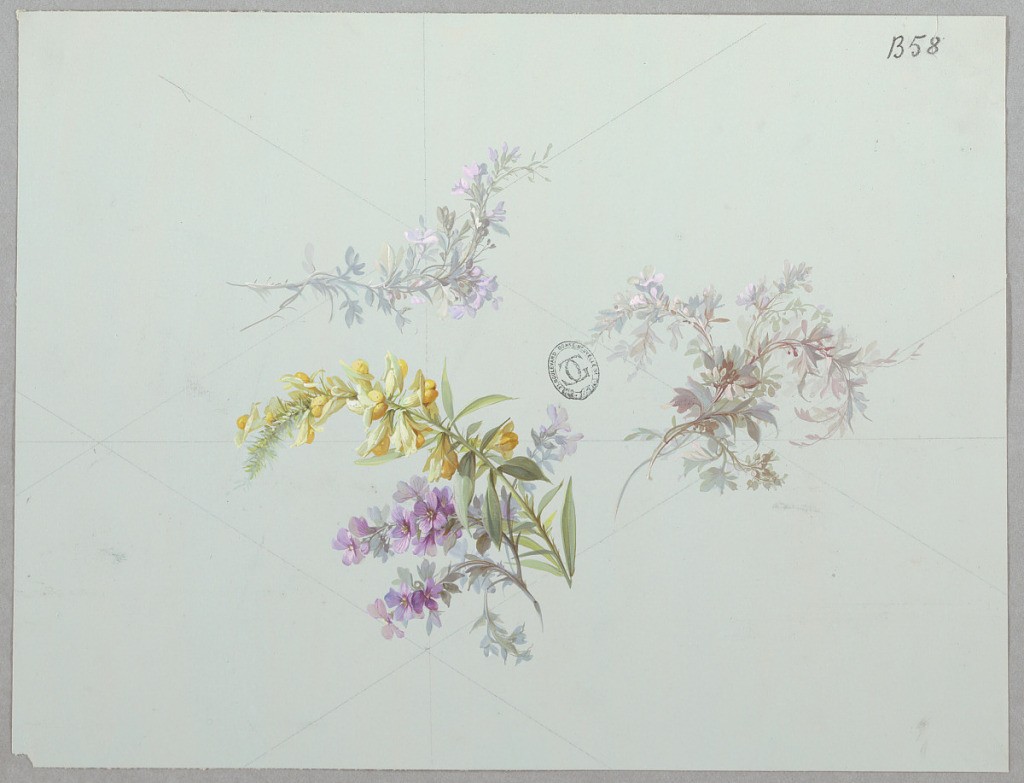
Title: Designs for Wallpaper and Textiles: Flowers
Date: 19th century
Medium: Brush and gouache, graphite on white paper
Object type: Drawing
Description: Horizontally-oriented diamond shape outlined in graphite visible. Clusters of plants in three corners of diamond. Top corner: light blue-gray and green stems with foliage with tops facing right. Right corner: light green, gray, and brown stems with foliage with tops facing upwards. Bottom corner: three stems with flowers along length and foliage. Top is longer with yellow flowers, bottom two are shorter with purple flowers. All three curve with tops towards the left. Left corner empty. Guidelines in graphite are visible on the page with the diamond bisected horizontally and vertically.